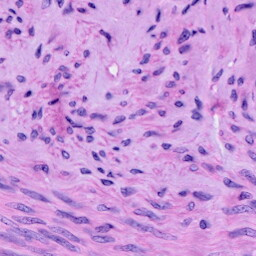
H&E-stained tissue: Cervix